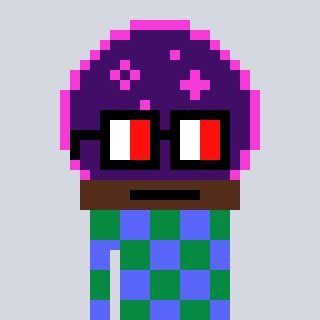
a pixel art character with square glasses with black frames and red eyes, a crystalball-shaped head and a purple-colored body on a cool background